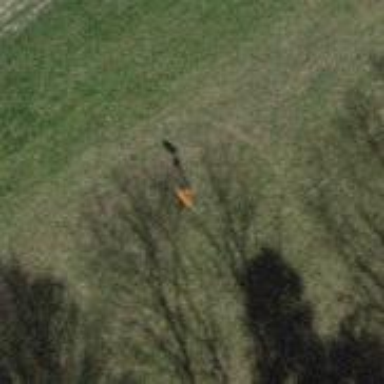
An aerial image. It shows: Pole supporting roof covering pipeline marker.